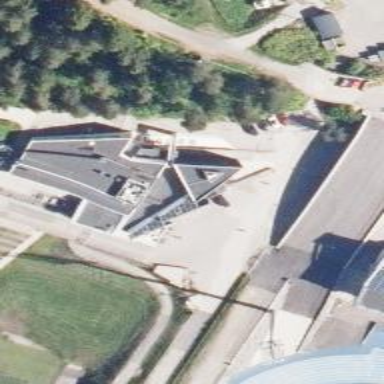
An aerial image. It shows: Museum building.